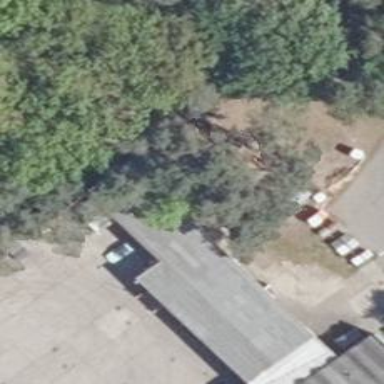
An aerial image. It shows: Warehouse building.